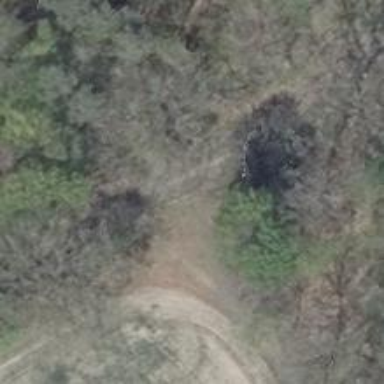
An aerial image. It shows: Dirt path.